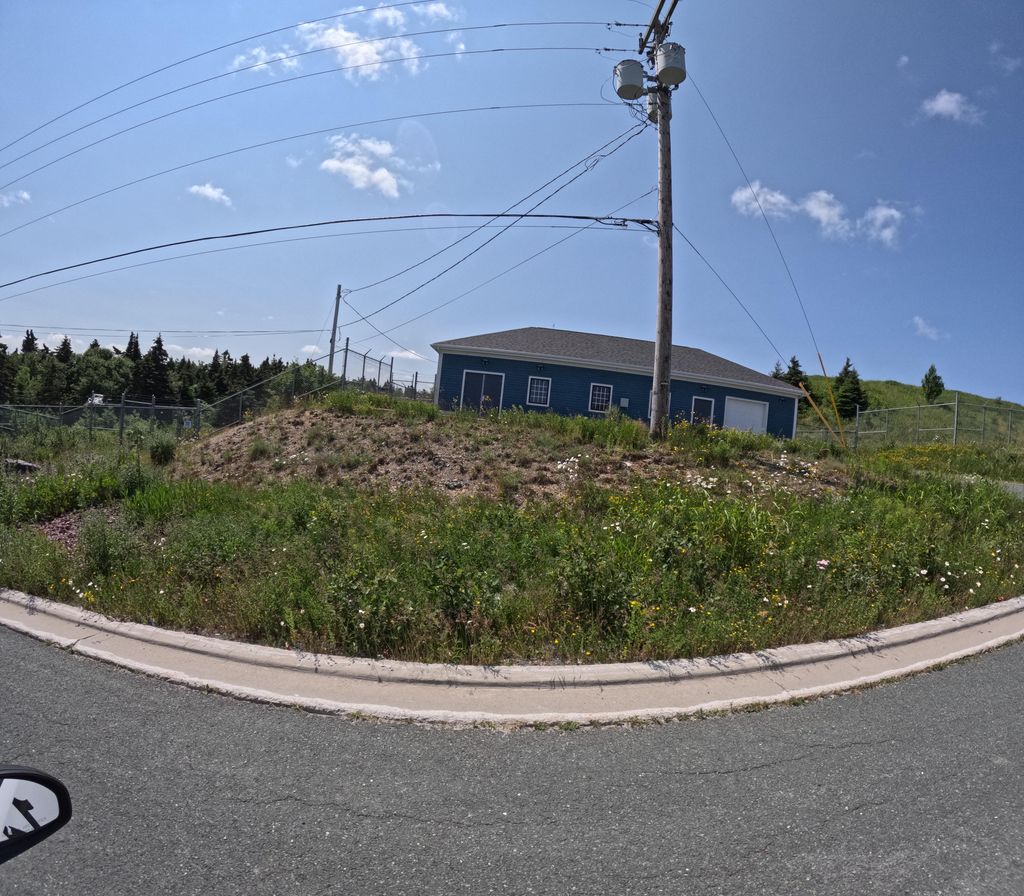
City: st_johns